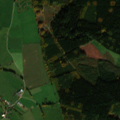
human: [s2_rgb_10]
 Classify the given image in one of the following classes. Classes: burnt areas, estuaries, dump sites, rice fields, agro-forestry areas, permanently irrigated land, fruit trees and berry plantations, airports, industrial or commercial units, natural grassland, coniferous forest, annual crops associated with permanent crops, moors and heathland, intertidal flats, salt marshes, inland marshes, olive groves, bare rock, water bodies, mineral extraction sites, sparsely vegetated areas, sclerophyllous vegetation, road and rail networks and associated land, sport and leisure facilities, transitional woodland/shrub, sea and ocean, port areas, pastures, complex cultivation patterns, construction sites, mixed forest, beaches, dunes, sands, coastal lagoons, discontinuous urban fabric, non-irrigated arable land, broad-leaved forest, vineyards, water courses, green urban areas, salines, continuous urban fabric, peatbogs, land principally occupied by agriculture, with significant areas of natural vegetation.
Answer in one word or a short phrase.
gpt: pastures, land principally occupied by agriculture, with significant areas of natural vegetation, coniferous forest, mixed forest